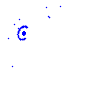
Particle: proton